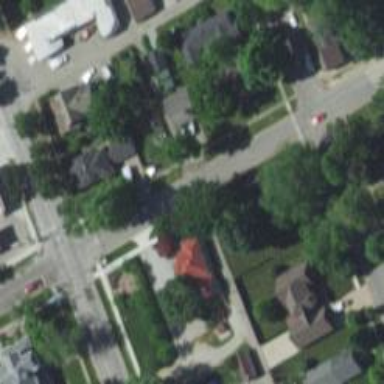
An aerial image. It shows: Alleyway designated as service road.